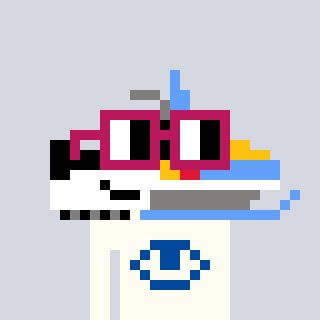
a pixel art character with square dark red glasses, a snowmobile-shaped head and a grayscale-colored body on a cool background